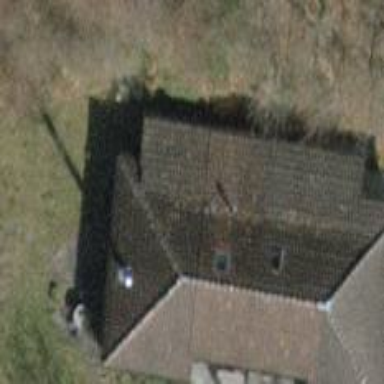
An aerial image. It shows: Detached building.